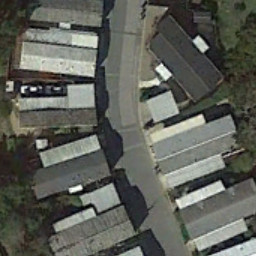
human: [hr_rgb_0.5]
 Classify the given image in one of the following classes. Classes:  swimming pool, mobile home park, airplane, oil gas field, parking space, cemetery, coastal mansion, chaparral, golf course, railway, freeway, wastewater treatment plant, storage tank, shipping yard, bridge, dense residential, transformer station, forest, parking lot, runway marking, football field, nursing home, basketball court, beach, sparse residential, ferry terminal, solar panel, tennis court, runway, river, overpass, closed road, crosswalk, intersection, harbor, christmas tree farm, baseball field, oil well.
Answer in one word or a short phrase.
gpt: mobile home park